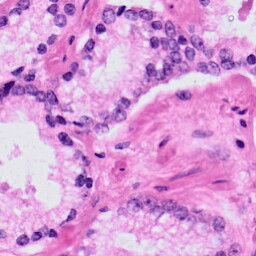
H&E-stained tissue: Prostate